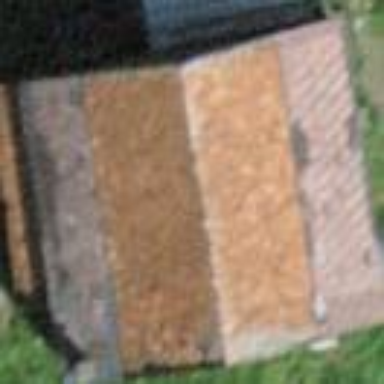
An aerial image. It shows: Shed.